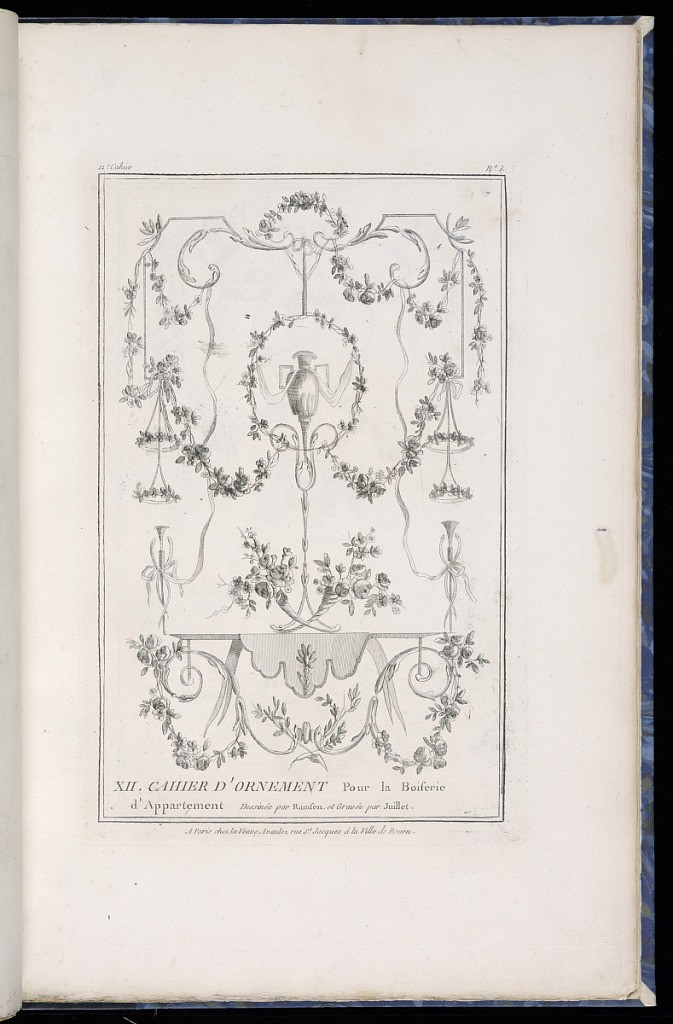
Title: Title Page
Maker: Pierre Ranson, French, 1736–1786
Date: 1777–79
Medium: Etching on paper
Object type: Print
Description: Title page and design for a decorative panel featuring arabesque and floral motifs including festoons of flowers, cornucopia of flowers, ribbons, vases, horns, scrolling acanthus leaves (rinceaux), and s-scrolls. The plate is titled and numbered.